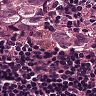
Metastatic tissue present: yes